Question: The object I'm using is '<asp:Chart/>'. I built it using Visual Web Developper 2010's binding tool:

I changed the look and behavior with the 'properties' pannel and a CSS sheet. Everything was coming out fine until I accidently double-clicked on the chart. This added a 'myChart_Load' method to my code. Now if I boot my page with the empty chart load method, my chart disappears from the screen as if it was only looking in the 'chart_load' to see what to do, see nothing then don't show anything, forgetting the binding tool and properties/CSS.
Then if I delete
'''
protected void myChart_Load(object sender, EventArgs e) {
}
'''
the empty load above, the compiler crashes and says it is expecting a load method. Any idea why it's behaving like this?
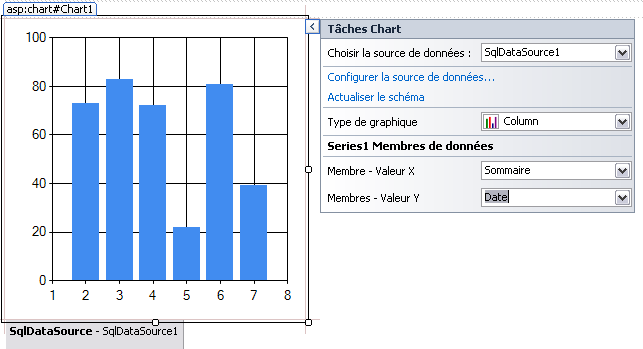
Answer: I don't know about why adding a Load handler it doesn't come back, but it's erroring now because in the markup, it added the event handler reference there 'OnLoad="myChart_Load"', so it looks for this, can't find it, and throws an exception.